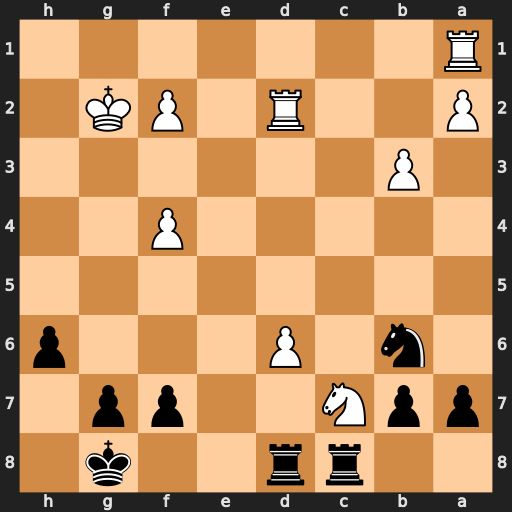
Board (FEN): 2rr2k1/ppN2pp1/1n1P3p/8/5P2/1P6/P2R1PK1/R7
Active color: b
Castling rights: -
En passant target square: -
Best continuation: Rxc7 dxc7 Rxd2